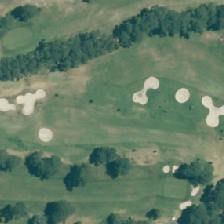
Land cover: urban_parkland